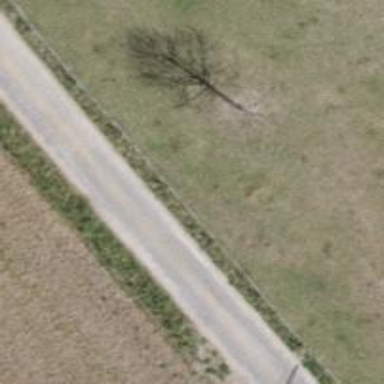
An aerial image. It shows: Unclassified road passing through agricultural land.